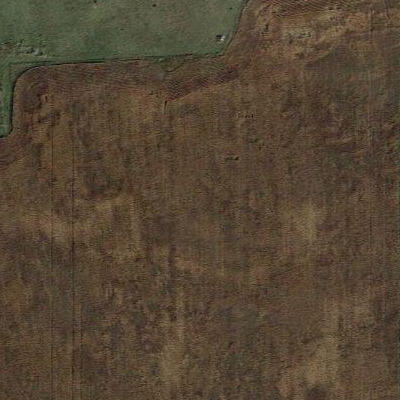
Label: Field